Question: Alright, so I'm setting up a website that has a form on it and I want to save all the information that the user types into the form to my MySQL Database. The form is coded like this:
'''
<form method="post" action="claim.php" name="ClaimForm" id="ClaimForm" autocomplete="on">
<fieldset>
<legend>Contact Details</legend>
<div>
<label for="firstname" accesskey="U">Your First Name</label>
<input name="firstname" type="text" id="firstname" placeholder="Enter your name" required />
</div>
<div>
<label for="lastname" accesskey="U">Your Last Name</label>
<input name="lastname" type="text" id="lastname" placeholder="Enter your name" required />
</div>
<div>
<label for="email" accesskey="E">Email</label>
<input name="email" type="email" id="email" placeholder="Enter your Email Address" pattern="^<URL>$" required />
</div>
<div>
<label for="streetaddress">Street Address</label>
<input name="streetaddress" type="text" id="streetaddress" placeholder="123 Stanley dr." required />
</div>
<div>
<label for="postalcode">Postal Code</label>
<input name="postalcode" type="text" id="postalcode" placeholder="12345, A1B 2C3, etc." required />
</div>
<label for="city">City</label>
<input name="city" type="text" id="city" placeholder="Schenectady" required />
<div>
<label for="state">State/Province</label>
<input name="state" type="text" id="state" placeholder="New York" required />
</div>
<div>
<label for="country">Country</label>
<input name="country" type="text" id="country" placeholder="United States" required />
</div>
</fieldset>
<fieldset>
<legend>Extra</legend>
<div>
<label for="controllers" accesskey="S">Number of Controllers</label>
<select name="controllers" id="controllers" required="required">
<option value="0">0</option>
<option value="1">1</option>
<option value="2">2</option>
<option value="3">3</option>
<option value="4">4</option>
<option value="5">5</option>
</select>
</div>
<div>
<label for="color" accesskey="C">Color</label>
<select name="color" id="color" required="required">
<option value="Black">Black</option>
<option value="White">White</option>
<option value="Red">Red</option>
<option value="Blue">Blue</option>
<option value="Gold">Gold</option>
<option value="Purple">Purple</option>
</select>
</div>
</fieldset>
<fieldset>
<legend>Captcha Verification</legend>
<label for="verify" accesskey="V" class="verify"><img src="captcha.php" alt="Verification code" /></label>
<input name="verify" type="text" id="verify" size="6" required style="width: 50px;" title="This confirms you are a human user and not a spam-bot." />
</fieldset>
<input type="submit" class="submit" id="submit" value="Submit" />
</form>
'''
I tried using this code in 'Claim.php' to try and save that to the database:
'''
<?php
$mysql_host = "localhost";
$mysql_username = "username";
$mysql_password = "password";
$mysql_database = "database";
mysql_select_db($mysql_database, mysql_connect($mysql_host, $mysql_username, $mysql_password));
//Sending form data to sql db.
mysqli_query("INSERT INTO Information (Firstname,Lastname,Email,StreetAddress,PostalCode,City,StateProvince,Country,Controllers,Color) VALUES ('$_POST[firstname]','$_POST[lastname]','$_POST[email]','$_POST[streetaddress]','$_POST[postalcode]','$_POST[city]','$_POST[state]','$_POST[country]','$_POST[conrollers]','$_POST[color]'))");
?>
'''
Is there anything wrong with my code? Or is my database structured wrong? I just started learning how to code and this is confusing me.
Picture of my database structure:

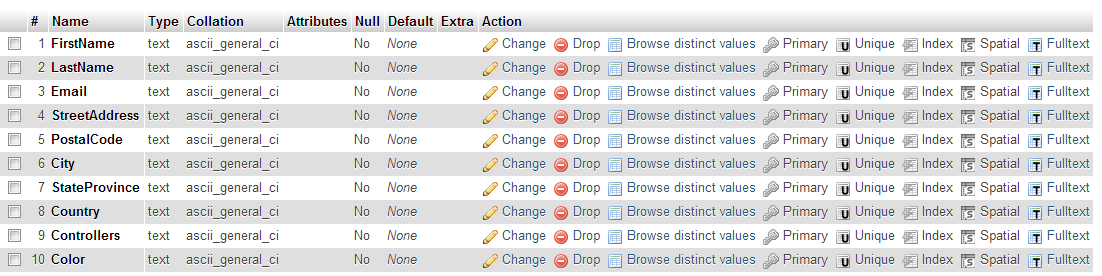
Answer: Please use 'mysqli'. I have altered your code to prepare the insert instead.
If you didn't, it would be a huge SQL injection party.
Also, to access '$_POST', you should give a string index, like '$_POST['firstname']'. Though it works like '$_POST[firstname]', PHP will emit a warning.
'''
<?php
$mysql_host = "localhost";
$mysql_username = "username";
$mysql_password = "password";
$mysql_database = "database";
$mysqli = new Mysqli($mysql_host, $mysql_username, $mysql_password, $mysql_database);
$prepare = $mysqli->prepare("INSERT INTO 'Information'('Firstname','Lastname','Email','StreetAddress','PostalCode','City','StateProvince','Country','Controllers','Color') VALUES (?,?,?,?,?,?,?,?,?,?)");
$prepare->bind_param("ssssssssss", $_POST['firstname'], $_POST['lastname'], $_POST['email'], $_POST['streetaddress'], $_POST['postalcode'], $_POST['city'], $_POST['state'], $_POST['country'], $_POST['controllers'], $_POST['color']);
$prepare->execute();
$mysqli->close();
?>
'''